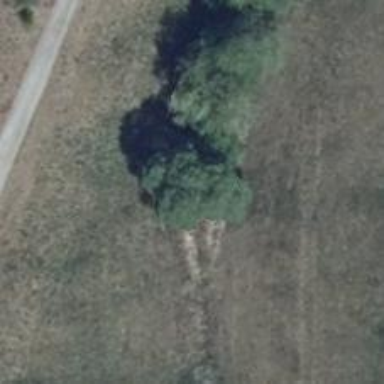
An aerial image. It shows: Deciduous tree with broadleaved leaves.